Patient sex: M
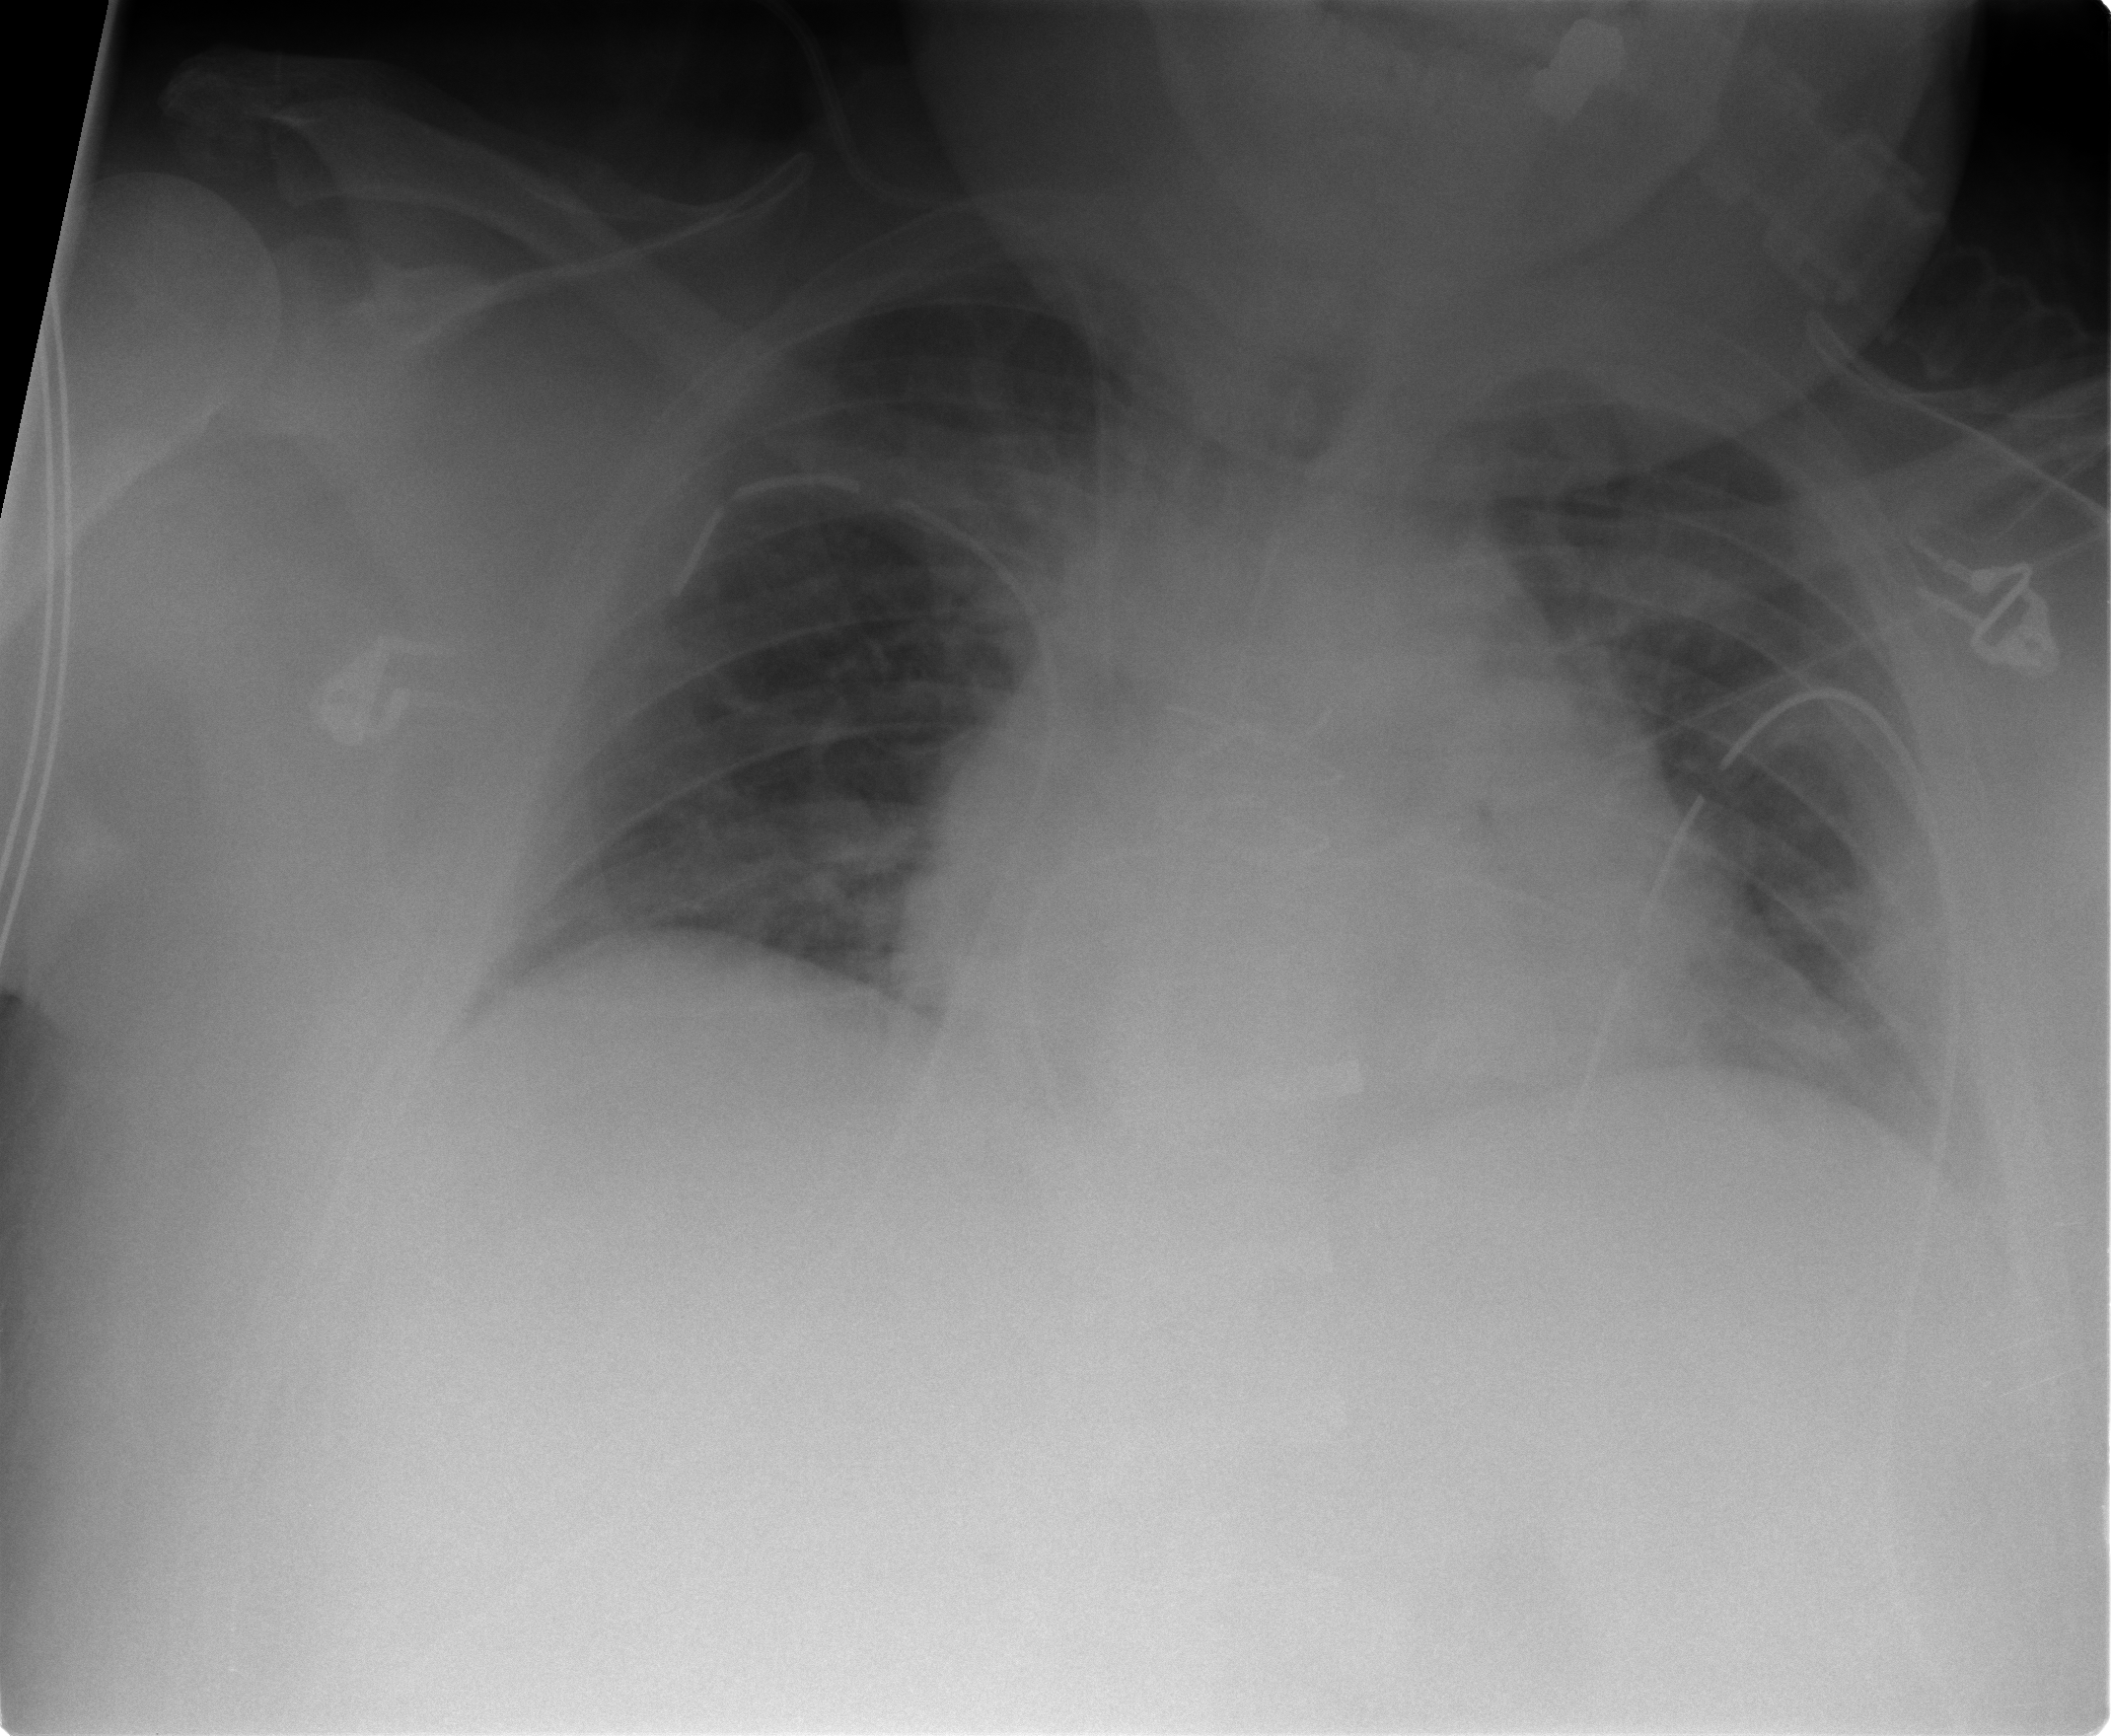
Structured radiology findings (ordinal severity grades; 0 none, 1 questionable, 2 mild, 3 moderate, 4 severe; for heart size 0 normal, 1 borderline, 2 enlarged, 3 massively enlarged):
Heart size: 2
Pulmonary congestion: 2
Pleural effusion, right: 0
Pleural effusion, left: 0
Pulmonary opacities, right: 0
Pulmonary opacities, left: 0
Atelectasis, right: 0
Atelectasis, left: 0